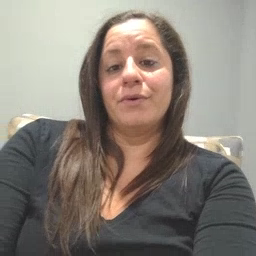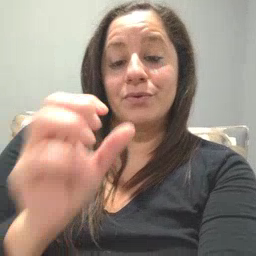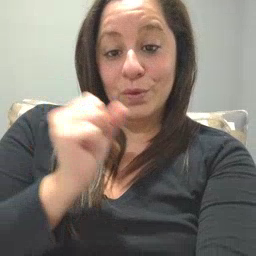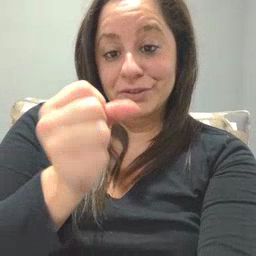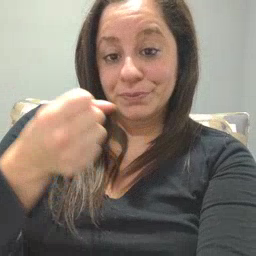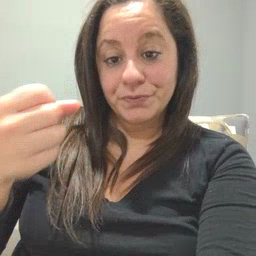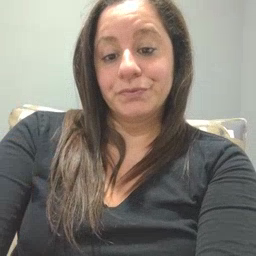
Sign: refrigerator